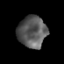
Tissue: prostate
Cell type: Myeloid cells
Senescence score: 0.3416
Nuclear area (px): 885
Mean DAPI intensity: 89.941